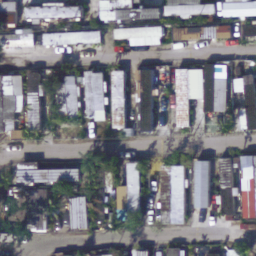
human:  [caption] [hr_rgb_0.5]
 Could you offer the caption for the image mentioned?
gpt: Many mobile homes arranged in lines in the mobile home park .

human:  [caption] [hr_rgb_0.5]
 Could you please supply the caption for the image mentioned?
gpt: Many mobile homes arranged in lines in the mobile home park and some roads go through this area .

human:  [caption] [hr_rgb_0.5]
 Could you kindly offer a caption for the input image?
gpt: Many mobile homes are closed to each other in the mobile home park .

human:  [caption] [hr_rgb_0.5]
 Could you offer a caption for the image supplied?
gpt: Lots of mobile homes with plants surrounded in the mobile home park .

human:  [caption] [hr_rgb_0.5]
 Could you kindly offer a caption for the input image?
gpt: Lots of mobile homes are closed to each other and some roads go through this area .